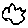
Label: cloud